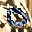
Label: 0